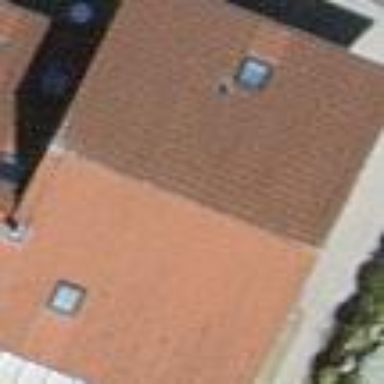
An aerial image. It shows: House with gabled roof oriented across.